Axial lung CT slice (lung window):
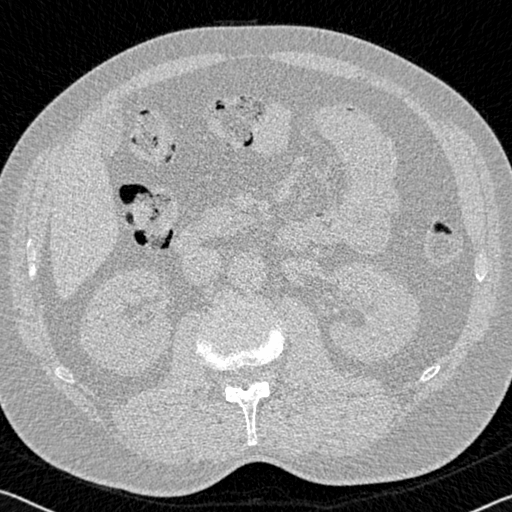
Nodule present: no